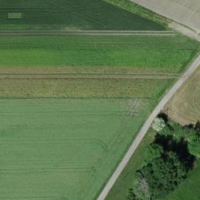
EUNIS habitat code: 52
Species observed at this site:
Cyperus esculentus